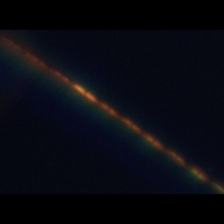
Taxon: Psuedo-nitzschia
Group: Diatoms